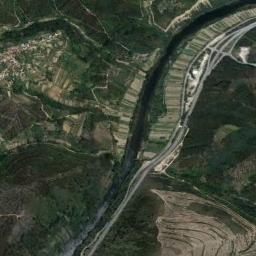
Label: river